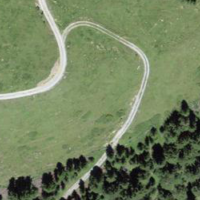
EUNIS habitat code: 26
Species observed at this site:
Dryas octopetala
Campanula barbata